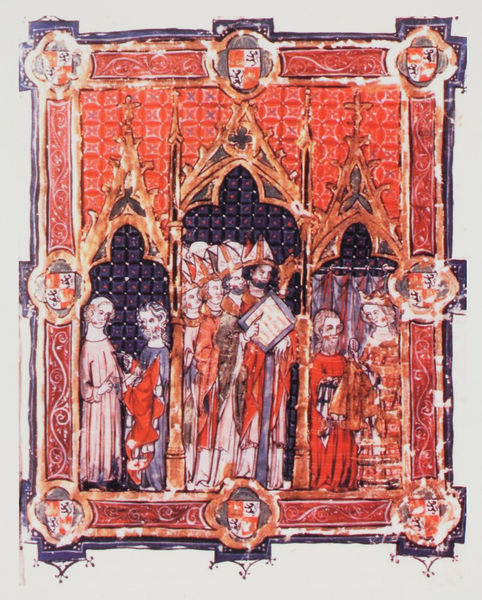
Titel: Libro de la Coronación de los Reyes de Castilla y Aragón
Institution: Madrid, San Lorenzo del Escorial
Schlagwörter: blau, mann, frauen, menschen, finger, frau, kleid, männer, schwarz, rot, tuch, bart, bärte, falten, kirche, gewand, gold, mantel, kind, krone, bischof, thron, lesen, zeigen, bögen, buch, druck, sterne, seite, illustration, kardinal, ecken, wappen, spitzbögen, mittelalter, klerus, fingerzeig, bischöfe, mönche, tiara, könige, königin, heilige, taufe, maria, miniatur, kardinäle, kirhce, medaillons, buchillustration, buchmalerei, minne, psalter, häte, blaug, buchkunst, christus im tempel, 1300